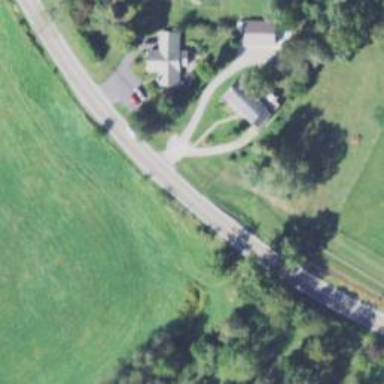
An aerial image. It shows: Primary road with asphalt surface.